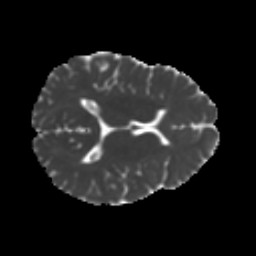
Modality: MD
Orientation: axial
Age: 23
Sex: female
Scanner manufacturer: ge
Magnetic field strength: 3 T
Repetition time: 7.8 s
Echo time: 0.0606 s